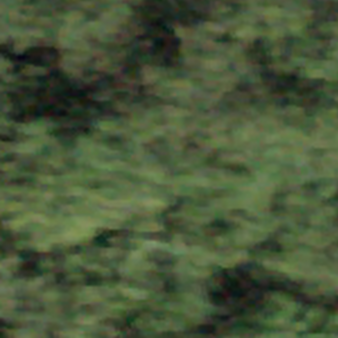
Label: other